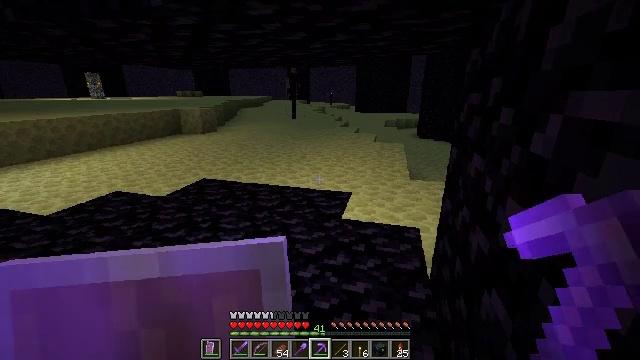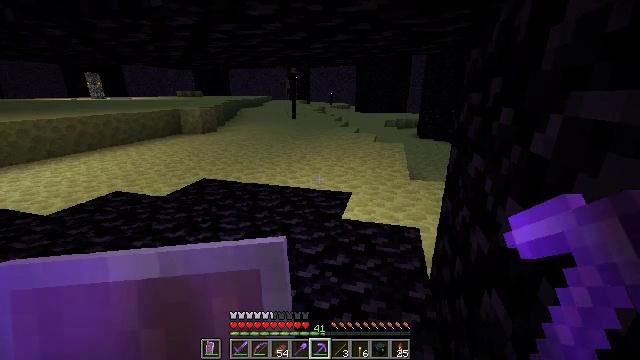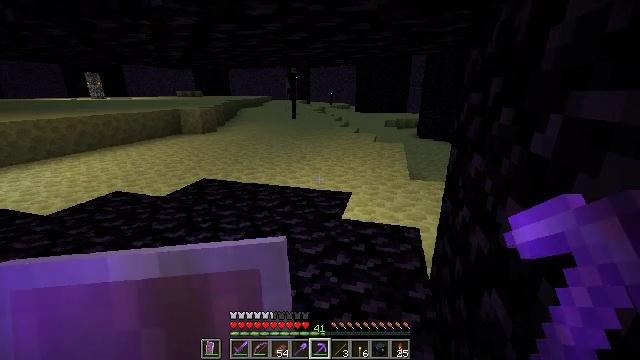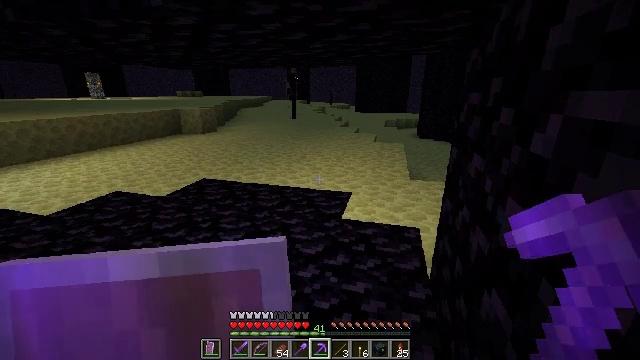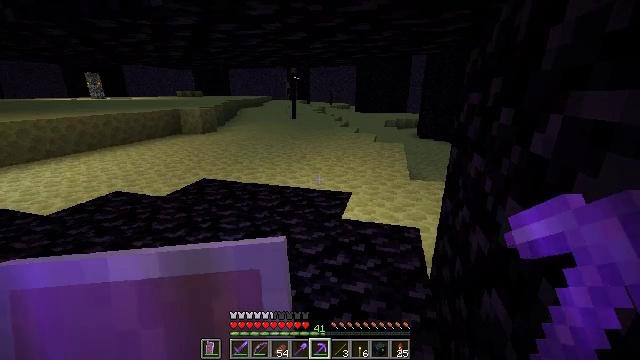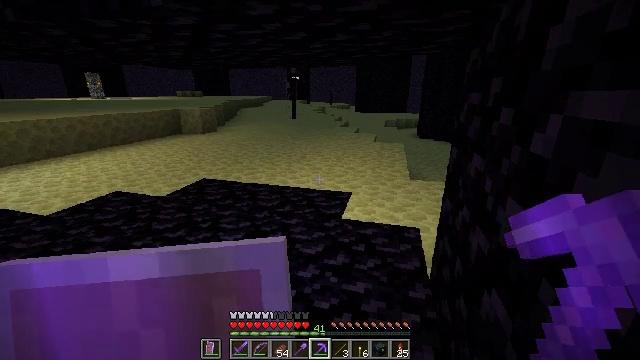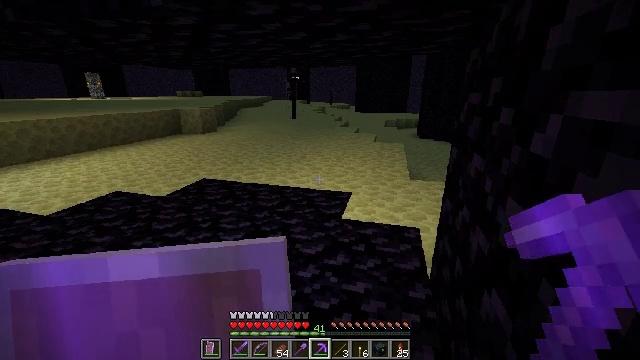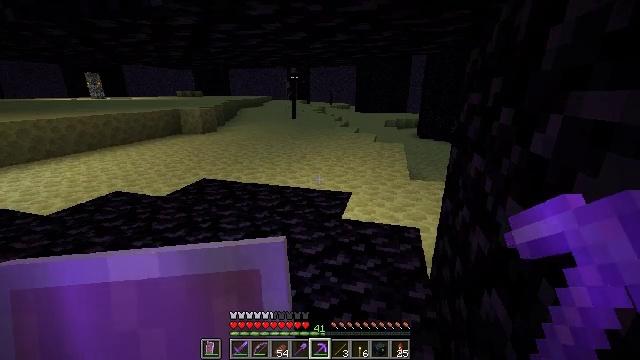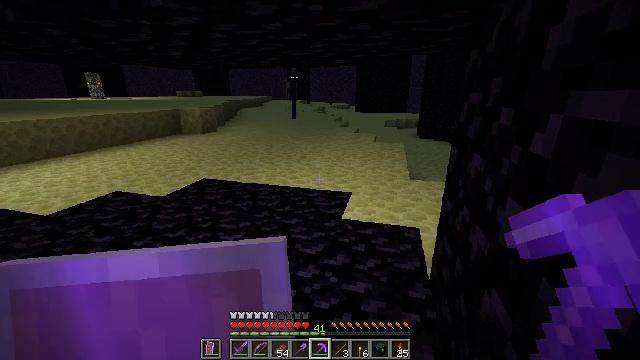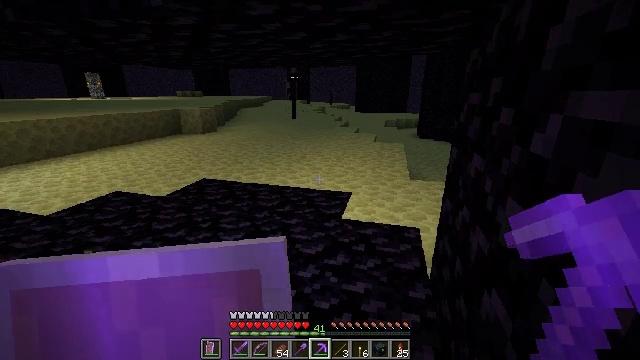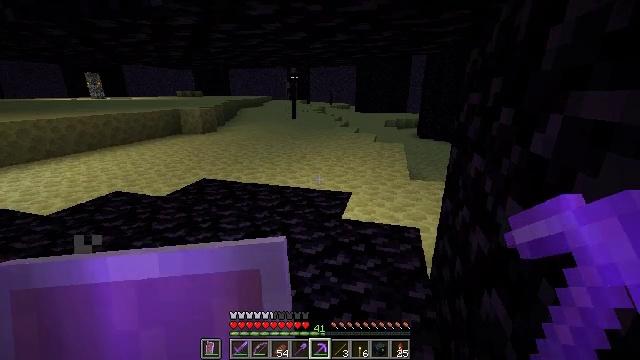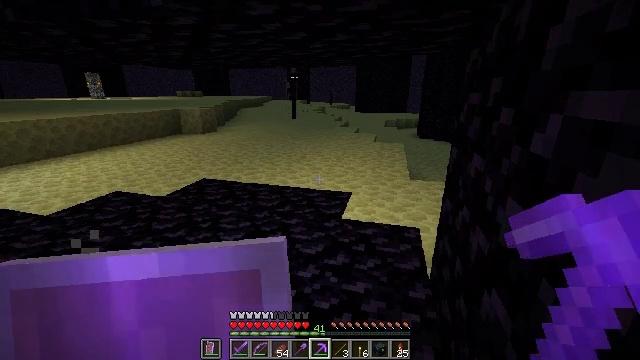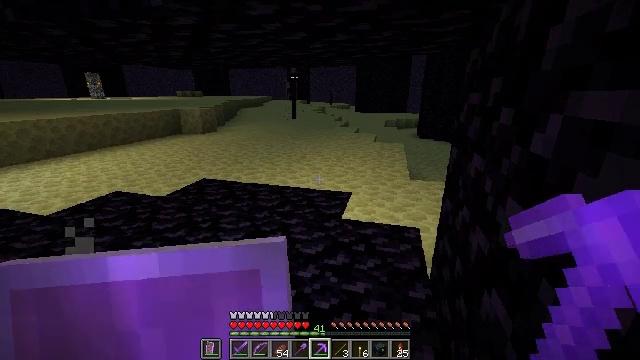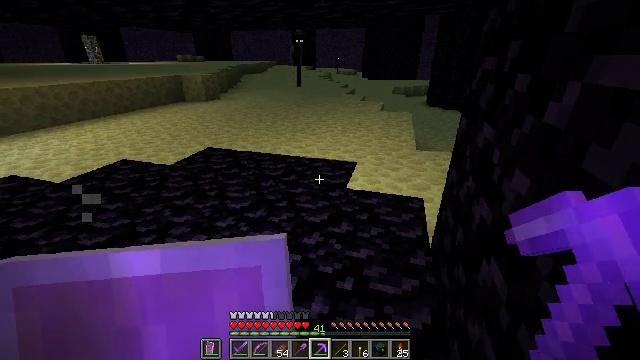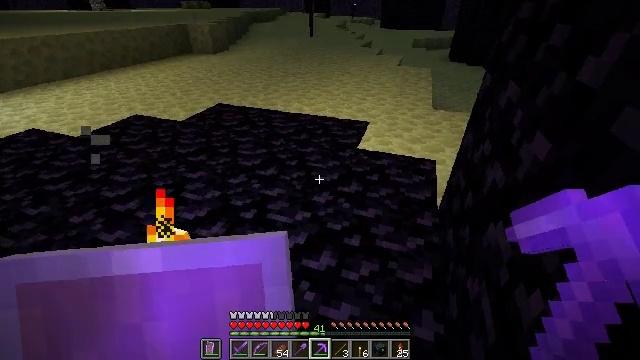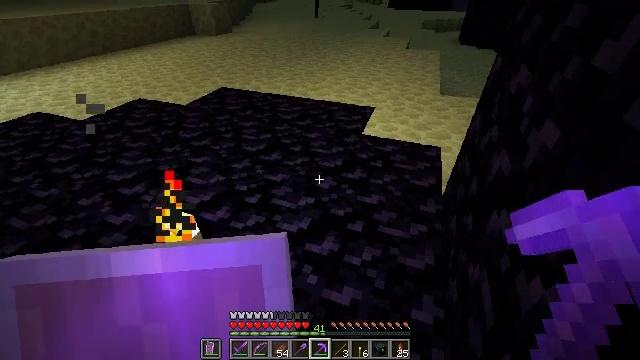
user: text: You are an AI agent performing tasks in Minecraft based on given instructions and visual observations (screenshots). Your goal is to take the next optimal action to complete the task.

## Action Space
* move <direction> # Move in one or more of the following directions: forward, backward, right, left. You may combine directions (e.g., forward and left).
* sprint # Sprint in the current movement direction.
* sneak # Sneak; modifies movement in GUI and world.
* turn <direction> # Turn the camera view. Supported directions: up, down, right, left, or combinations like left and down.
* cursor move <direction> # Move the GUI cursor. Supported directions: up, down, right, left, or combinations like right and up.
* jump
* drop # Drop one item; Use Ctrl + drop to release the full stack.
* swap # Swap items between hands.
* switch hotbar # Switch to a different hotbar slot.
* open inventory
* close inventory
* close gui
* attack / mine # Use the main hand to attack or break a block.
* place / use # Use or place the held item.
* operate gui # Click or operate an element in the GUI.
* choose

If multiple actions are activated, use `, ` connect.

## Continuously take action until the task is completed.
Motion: motion action
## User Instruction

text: Harvest obsidian for portal building.
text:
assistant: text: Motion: no_op
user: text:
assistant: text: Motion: no_op
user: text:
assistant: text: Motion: no_op
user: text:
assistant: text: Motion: no_op
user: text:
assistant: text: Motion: no_op
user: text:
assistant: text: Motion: no_op
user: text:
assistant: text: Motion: no_op
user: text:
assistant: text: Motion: no_op
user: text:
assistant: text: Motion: no_op
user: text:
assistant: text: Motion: no_op
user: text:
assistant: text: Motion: no_op
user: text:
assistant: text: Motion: no_op
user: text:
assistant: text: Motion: turn left and down
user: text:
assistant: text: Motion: turn left and down
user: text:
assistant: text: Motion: turn left and down
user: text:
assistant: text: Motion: no_op
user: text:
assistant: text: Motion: no_op
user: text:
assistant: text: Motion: no_op
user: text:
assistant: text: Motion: no_op
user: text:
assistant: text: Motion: no_op
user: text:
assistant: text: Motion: no_op
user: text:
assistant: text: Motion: no_op
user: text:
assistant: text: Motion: no_op
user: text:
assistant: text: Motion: turn left and up
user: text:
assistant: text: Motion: turn left and down
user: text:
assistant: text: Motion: turn left
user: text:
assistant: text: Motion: no_op
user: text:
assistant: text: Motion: no_op
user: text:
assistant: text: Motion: no_op
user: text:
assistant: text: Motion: no_op